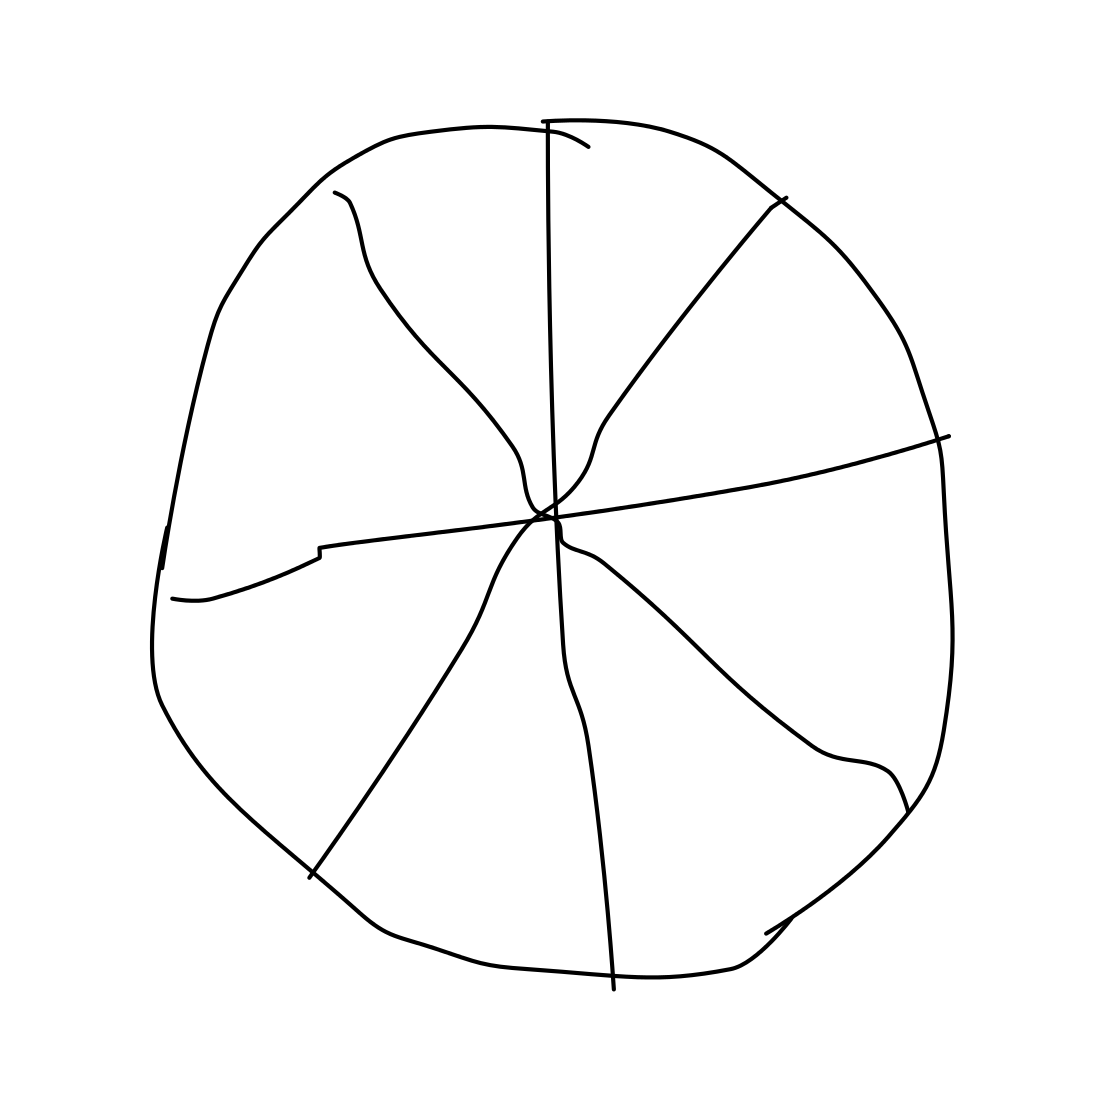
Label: wheel